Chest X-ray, PA view. Patient: 52 years old, sex M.
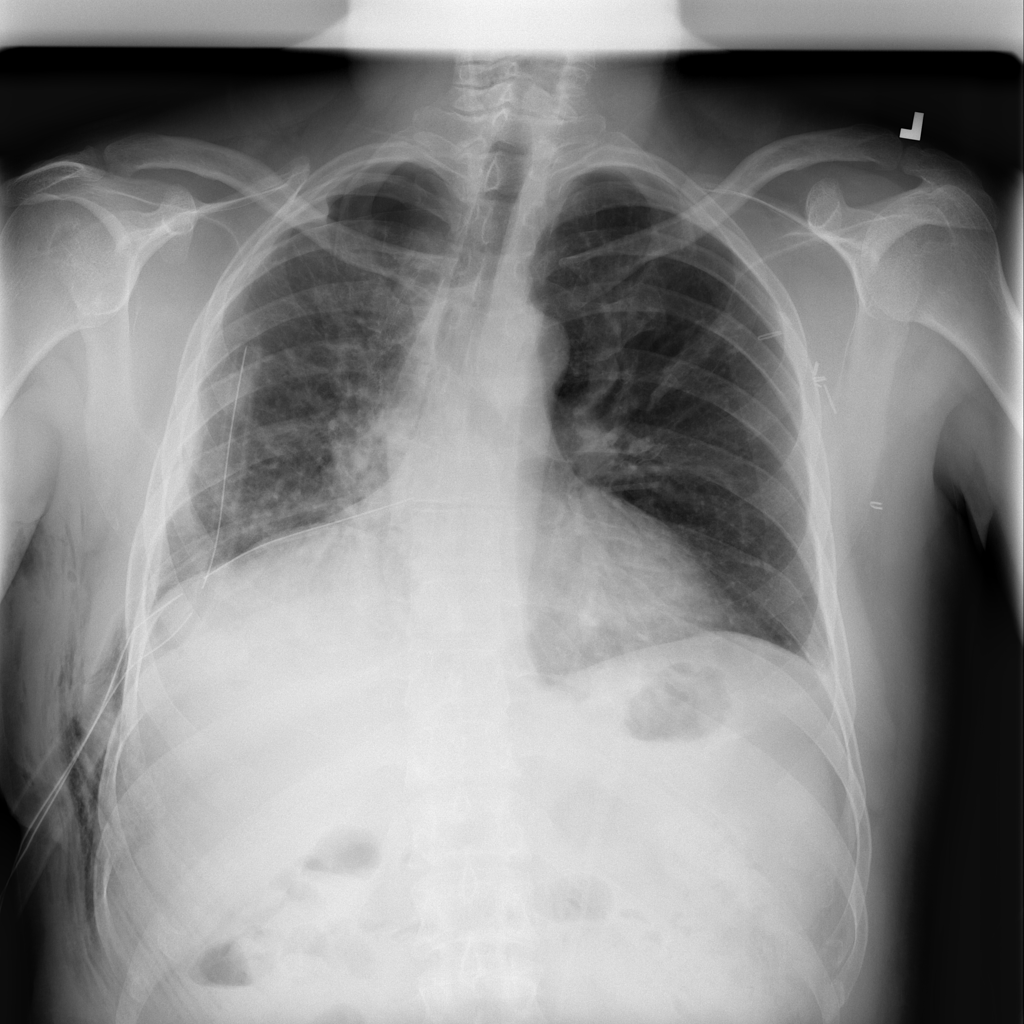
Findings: Effusion, Emphysema, Pneumothorax